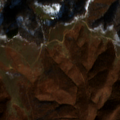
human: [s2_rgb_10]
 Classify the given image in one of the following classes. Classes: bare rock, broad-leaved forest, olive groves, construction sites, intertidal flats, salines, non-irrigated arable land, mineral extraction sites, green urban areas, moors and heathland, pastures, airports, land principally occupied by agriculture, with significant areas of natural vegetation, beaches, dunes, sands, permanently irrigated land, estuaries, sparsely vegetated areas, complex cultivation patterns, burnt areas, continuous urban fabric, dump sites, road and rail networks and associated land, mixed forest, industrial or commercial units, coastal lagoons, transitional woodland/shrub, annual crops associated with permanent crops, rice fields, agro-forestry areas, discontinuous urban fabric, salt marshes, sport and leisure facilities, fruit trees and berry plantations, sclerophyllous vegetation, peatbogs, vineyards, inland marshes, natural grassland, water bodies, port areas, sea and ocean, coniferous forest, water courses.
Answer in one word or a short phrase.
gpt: land principally occupied by agriculture, with significant areas of natural vegetation, broad-leaved forest, natural grassland